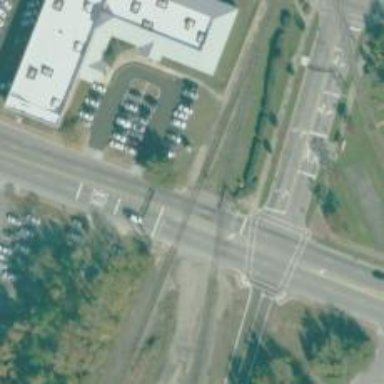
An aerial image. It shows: Railway crossing.